Question: I have created bg3.9.png image following this tutorial
<URL>
but when i put it in my drable folder and try to use it then it gives error in the project
please see the image.
The code in main.xml file is :
'''
<?xml version="1.0" encoding="utf-8"?>
<LinearLayout xmlns:android="http://schemas.android.com/apk/res/android"
android:layout_width="fill_parent" android:layout_height="fill_parent"
android:orientation="vertical" android:background="@drawable/bg3">
<GridView xmlns:android="http://schemas.android.com/apk/res/android"
android:id="@+id/gridview" android:layout_width="fill_parent"
android:layout_height="fill_parent" android:columnWidth="65dp"
android:numColumns="auto_fit" android:verticalSpacing="10dp"
android:horizontalSpacing="10dp" android:stretchMode="columnWidth"
android:gravity="center" android:layout_gravity="center_vertical|center_horizontal"/>
</LinearLayout>
'''
Please guide me on what i have done wrong ?
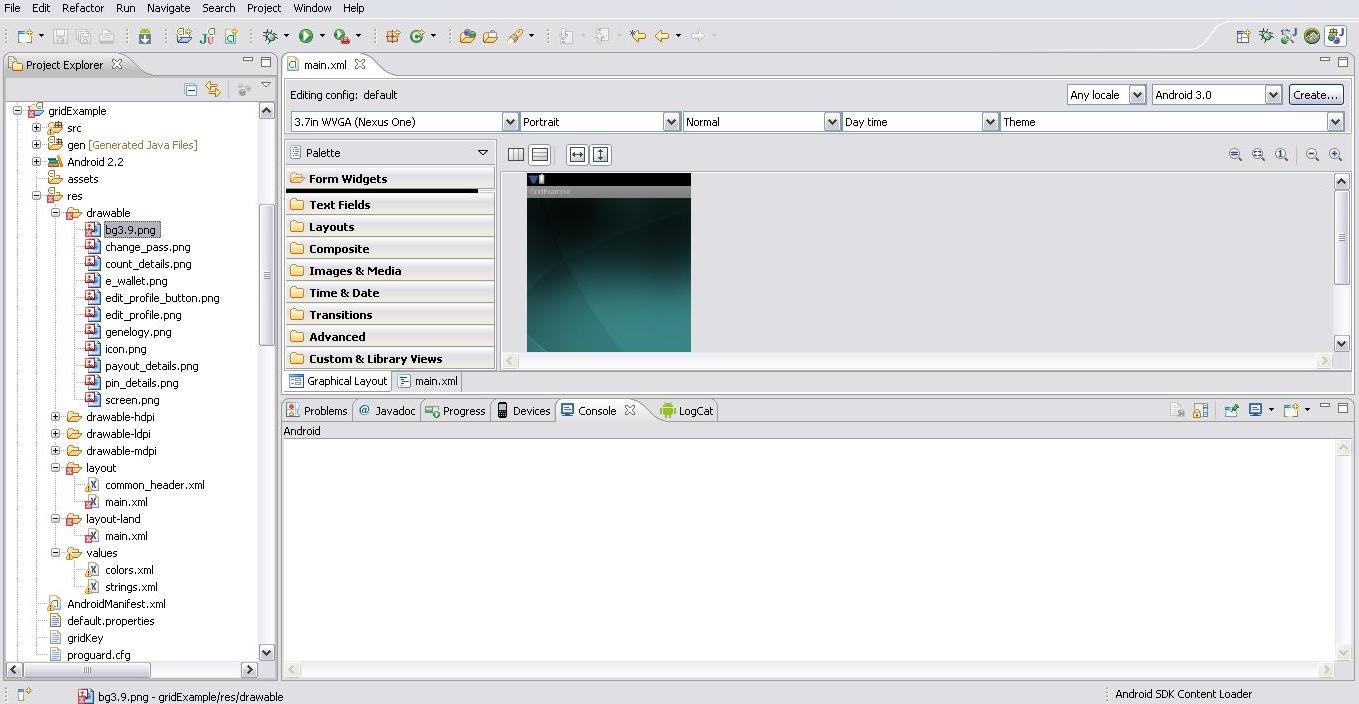
Answer: It is difficult to see the name in your screenshot but it doesn't look like your image is named bg.9.png, it looks like it has a three letter name (wheras your code references @drawable/bg)
It should not be named bg3.9.png, it should be named bg.9.png